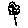
Label: flower